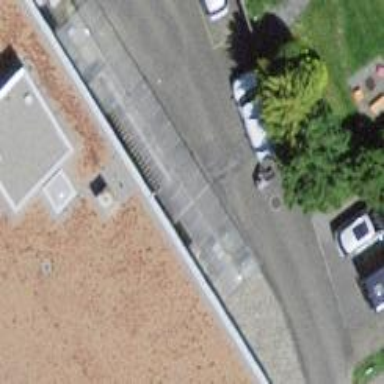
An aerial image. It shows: Bicycle parking area.